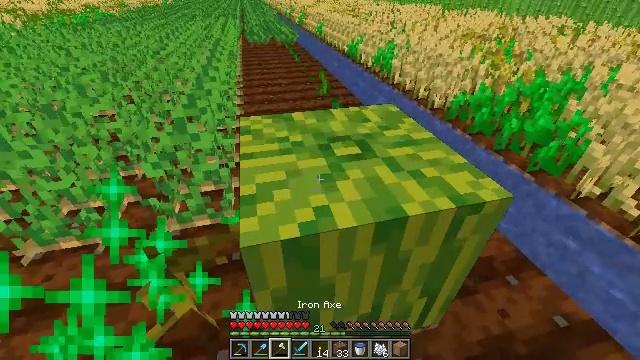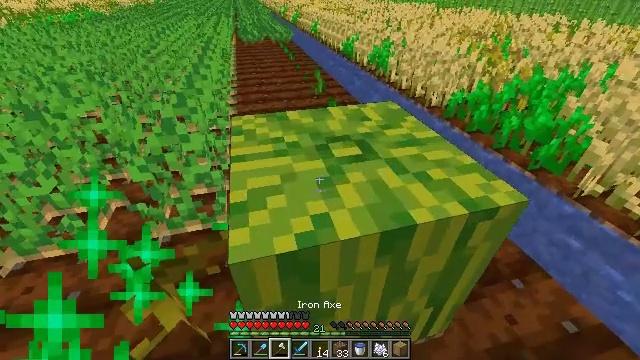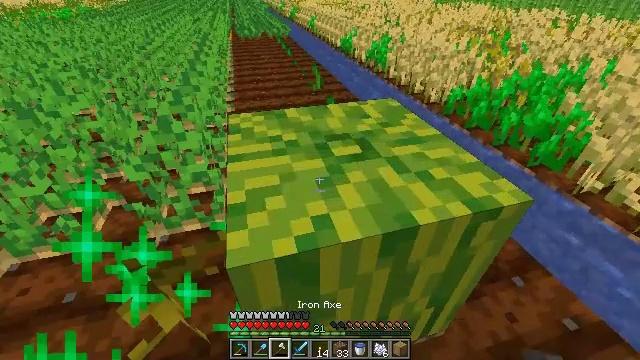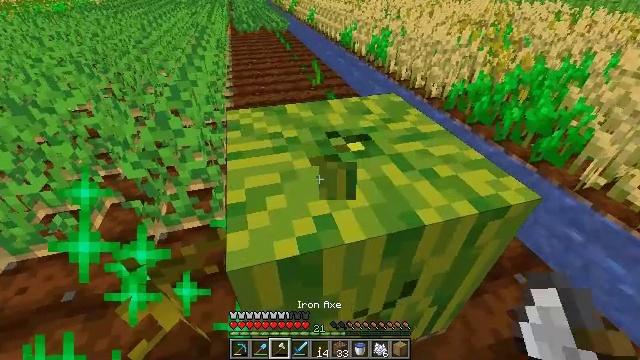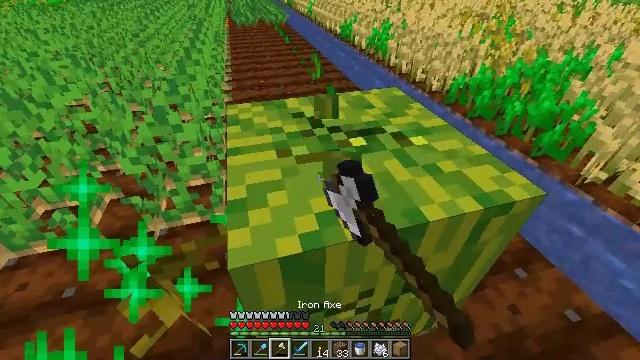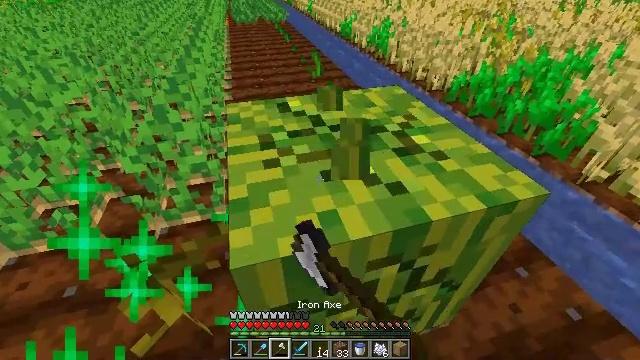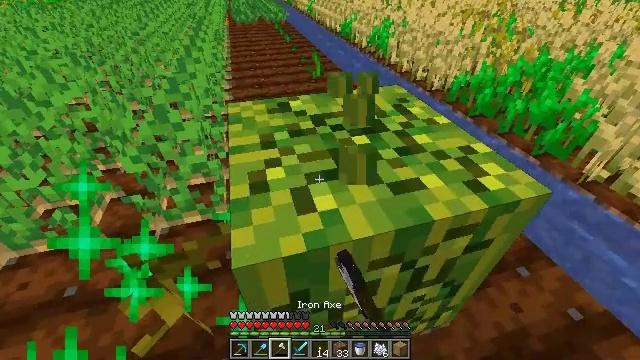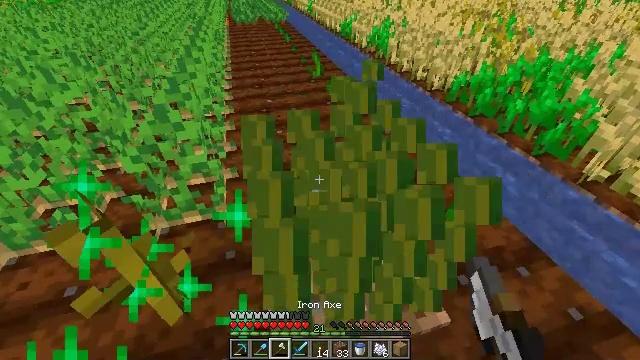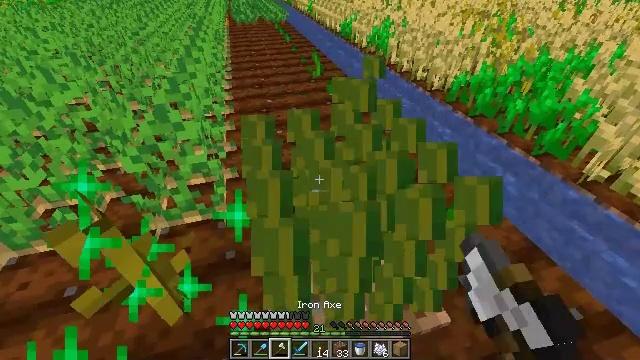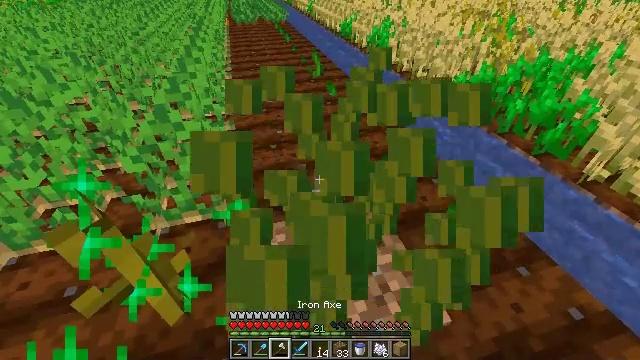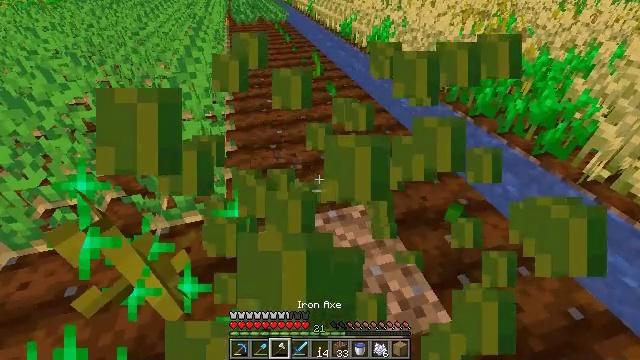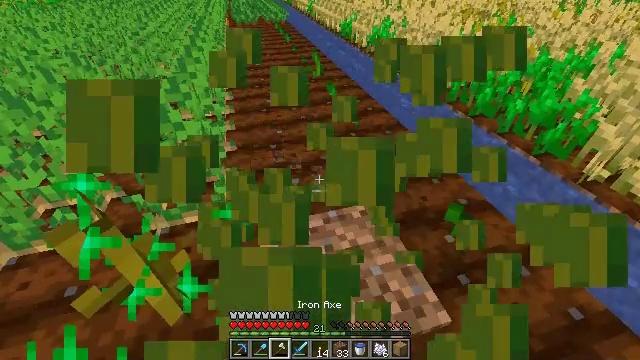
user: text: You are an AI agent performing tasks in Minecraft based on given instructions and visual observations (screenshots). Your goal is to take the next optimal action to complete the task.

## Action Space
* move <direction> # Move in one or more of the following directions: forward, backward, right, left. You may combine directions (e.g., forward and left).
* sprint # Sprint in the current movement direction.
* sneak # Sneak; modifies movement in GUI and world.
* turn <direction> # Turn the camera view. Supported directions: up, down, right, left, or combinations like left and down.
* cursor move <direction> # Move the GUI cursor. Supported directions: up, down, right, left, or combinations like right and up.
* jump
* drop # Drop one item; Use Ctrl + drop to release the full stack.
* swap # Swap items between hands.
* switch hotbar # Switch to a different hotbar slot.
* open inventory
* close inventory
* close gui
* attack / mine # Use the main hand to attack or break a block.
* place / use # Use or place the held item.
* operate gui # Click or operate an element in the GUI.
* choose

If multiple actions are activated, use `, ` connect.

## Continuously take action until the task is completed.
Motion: motion action
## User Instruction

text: Break the melon to get slices.
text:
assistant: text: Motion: turn right
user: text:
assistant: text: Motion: no_op
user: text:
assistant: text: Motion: turn down, attack / mine
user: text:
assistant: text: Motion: turn down, attack / mine
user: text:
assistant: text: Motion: attack / mine
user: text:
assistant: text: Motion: attack / mine
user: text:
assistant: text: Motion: attack / mine
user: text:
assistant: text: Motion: attack / mine
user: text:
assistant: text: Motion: attack / mine
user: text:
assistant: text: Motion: attack / mine
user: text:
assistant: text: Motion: attack / mine
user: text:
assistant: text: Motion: no_op